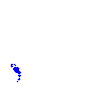
Particle: electron